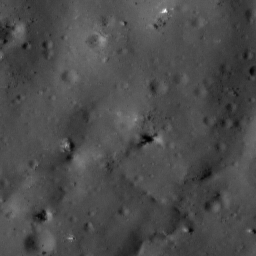
Host type: background_regolith
Lunar coordinates: latitude nan, longitude nan